Interaction volume radius: 5 \u00c5
Interaction volume height: 15 \u00c5
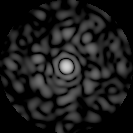
Disorder parameter: 0.881